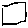
Label: square